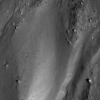
Label: not_dusty